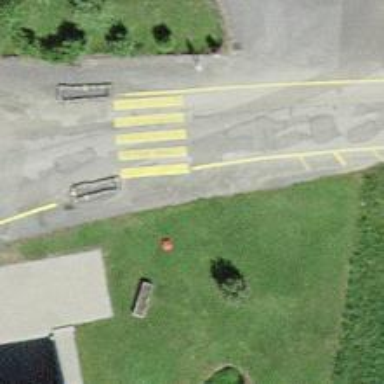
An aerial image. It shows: Uncontrolled zebra crossing.